Question: I am trying to get the result displayed as toast but the app crashes at this line 'Plant plant = (Plant) data.getSerializableExtra(PlantResultActivity.PLANT_RESULT);'
PlantResultActivity:
'''
@Override
protected void onListItemClick(ListView l, View v, int position, long id) {
// TODO Auto-generated method stub
super.onListItemClick(l, v, position, id);
// get the item that the user clicked
Plant plant = (Plant) getListAdapter().getItem(position);
// EveryThing went fine
getIntent().putExtra(PLANT_RESULT, plant);
// Finish this Intent
finish();
}
'''
AdvancedSearchActivity:
'''
@Override
protected void onActivityResult(int requestCode, int resultCode, Intent data) {
// TODO Auto-generated method stub
super.onActivityResult(requestCode, resultCode, data);
//are we getting data returend from the plantResultIntent? If so, this if test will evaluate to true, because
//we passed the PLANT_RESULTS constant in when invoked that intent
if(requestCode == PLANT_RESULTS){
//fetch the selected data using the constant that we have using as a key
Plant plant = (Plant) data.getSerializableExtra(PlantResultActivity.PLANT_RESULT);
//This Toast will be invoked if we recieved a result from plantResultIntent
Toast.makeText(this, "Recieved Result " + plant, Toast.LENGTH_LONG).show();
}
}
'''

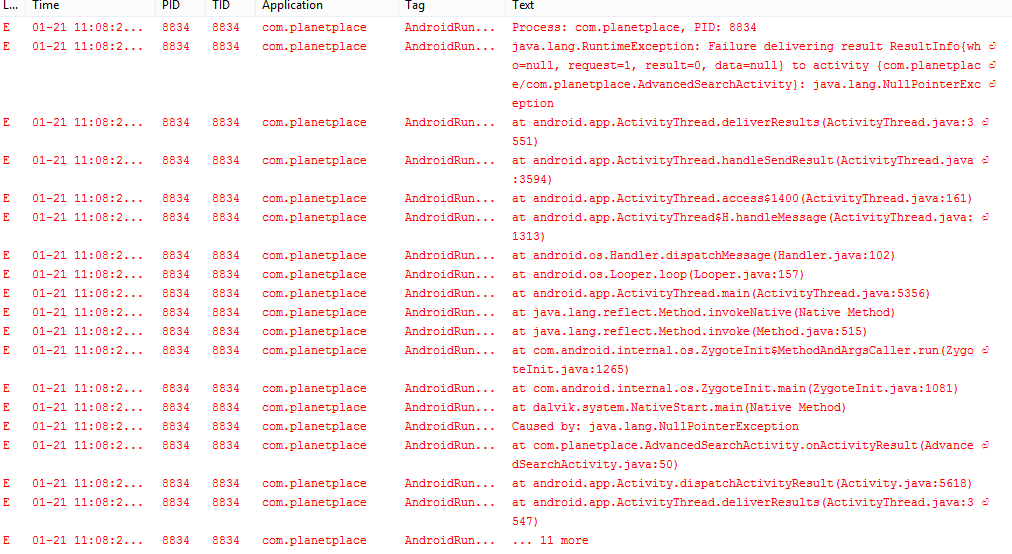
Answer: you missed the 'setResult' call, and the returned intent, the one you use in the 'onActivityResult', is null
'''
@Override
protected void onListItemClick(ListView l, View v, int position, long id) {
// TODO Auto-generated method stub
super.onListItemClick(l, v, position, id);
// get the item that the user clicked
Plant plant = (Plant) getListAdapter().getItem(position);
Intent intent = new Intent();
// EveryThing went fine
intent.putExtra(PLANT_RESULT, plant);
setResult(RESULT_OK, intent);
// Finish this Intent
finish();
}
'''